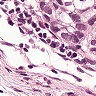
Metastatic tissue present: yes